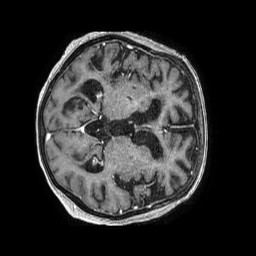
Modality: T1w
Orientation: axial
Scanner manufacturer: philips
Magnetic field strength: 1.5 T
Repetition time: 0.007769 s
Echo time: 0.003624 s